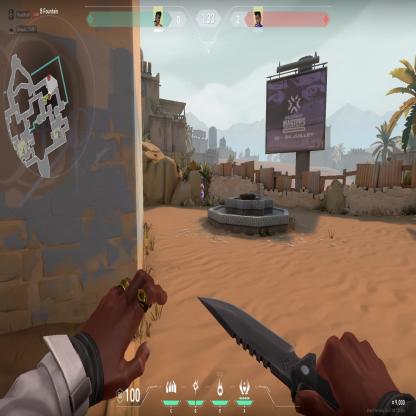
Label: enemy